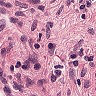
Metastatic tissue present: no